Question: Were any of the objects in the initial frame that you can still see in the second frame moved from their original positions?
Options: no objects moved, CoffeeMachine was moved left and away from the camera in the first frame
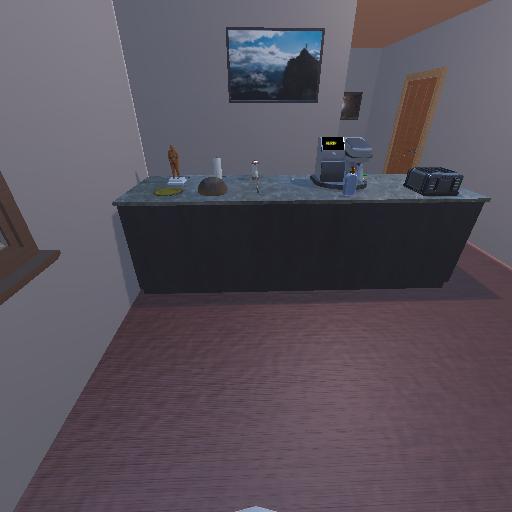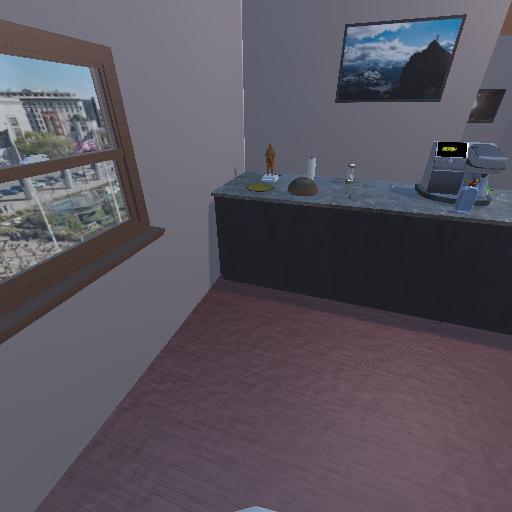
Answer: no objects moved